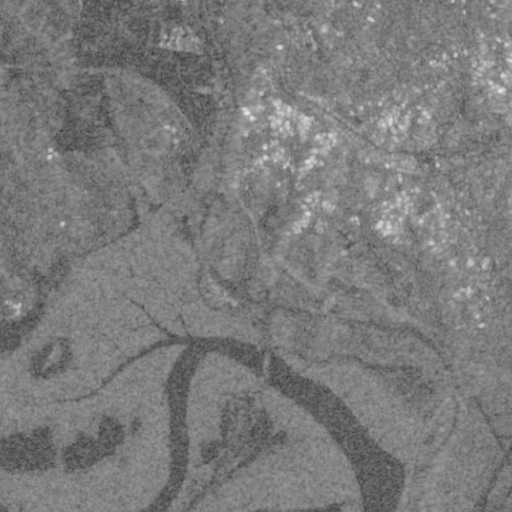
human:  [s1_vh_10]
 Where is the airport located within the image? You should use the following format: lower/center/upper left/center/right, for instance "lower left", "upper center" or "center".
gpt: The airport is located in the lower right of the image.
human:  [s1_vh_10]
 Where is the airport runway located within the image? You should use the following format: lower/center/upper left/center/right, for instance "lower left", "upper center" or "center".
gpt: The airport runway is located in the lower right of the image.
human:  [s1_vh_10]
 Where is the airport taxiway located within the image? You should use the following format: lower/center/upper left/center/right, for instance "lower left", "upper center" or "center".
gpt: The airport taxiway is located in the lower right of the image.
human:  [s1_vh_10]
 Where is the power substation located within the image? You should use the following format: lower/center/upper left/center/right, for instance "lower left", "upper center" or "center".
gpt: The power substation is located in the upper right of the image.
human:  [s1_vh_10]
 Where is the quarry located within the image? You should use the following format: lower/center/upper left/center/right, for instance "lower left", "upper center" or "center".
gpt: The quarry is located in the upper center of the image.
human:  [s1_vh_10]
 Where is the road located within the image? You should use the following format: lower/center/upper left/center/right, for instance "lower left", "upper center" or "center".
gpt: There is no road in the image.

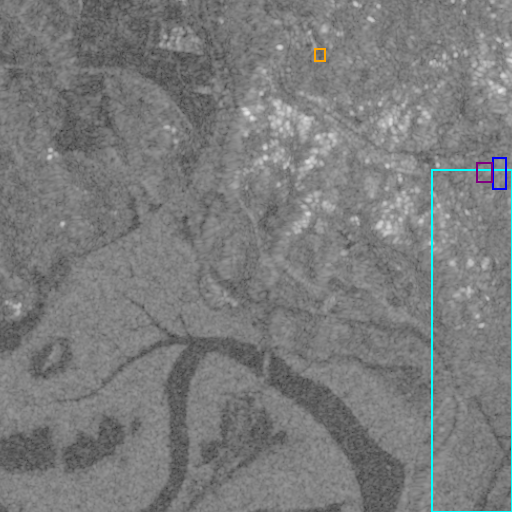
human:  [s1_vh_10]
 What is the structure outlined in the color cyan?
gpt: The structure outlined in cyan is an airport.
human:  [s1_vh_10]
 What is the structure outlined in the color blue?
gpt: The structure outlined in blue is a parking lot.
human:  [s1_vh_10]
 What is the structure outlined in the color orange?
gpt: The structure outlined in orange is a quarry.
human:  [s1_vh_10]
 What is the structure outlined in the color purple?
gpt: The structure outlined in purple is a building.
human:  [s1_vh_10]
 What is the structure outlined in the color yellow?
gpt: There is no yellow outline.